You are looking at the envelope spectrum of a bearing's vibration signal. The marked vertical lines are the theoretical fault frequencies for the outer race, inner race, rolling elements, and cage. Determine the bearing's health state. Answer with exactly one of: normal, inner_race, outer_race, ball.
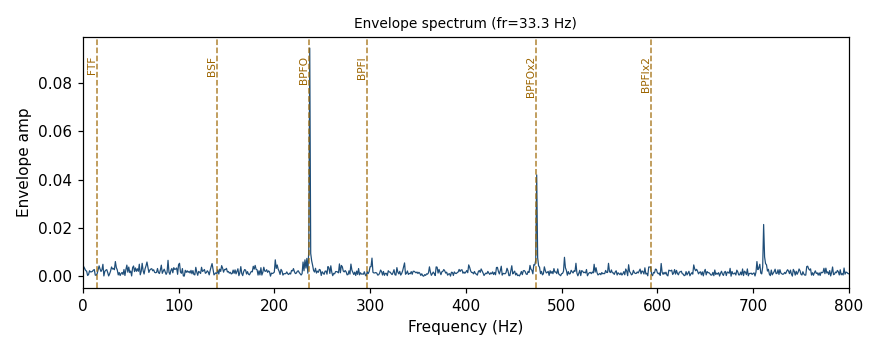
Answer: outer_race